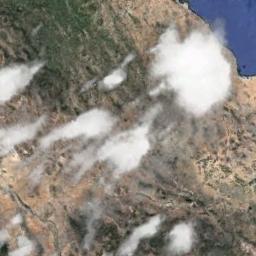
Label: cloud